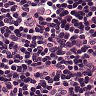
Metastatic tissue present: no